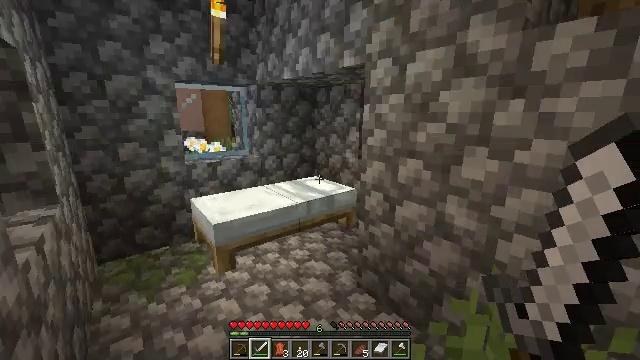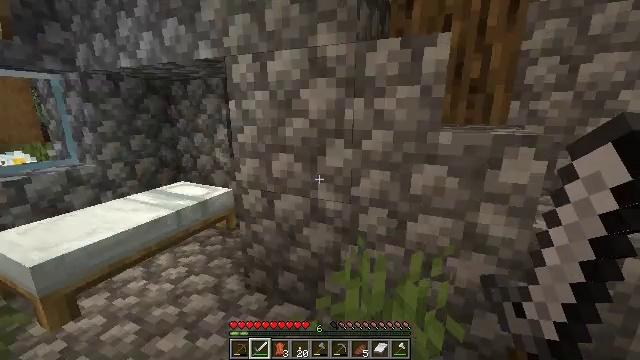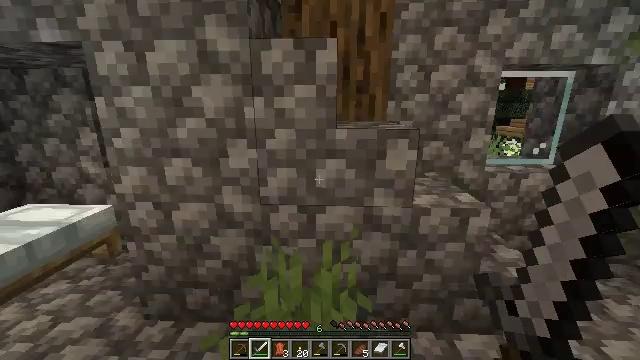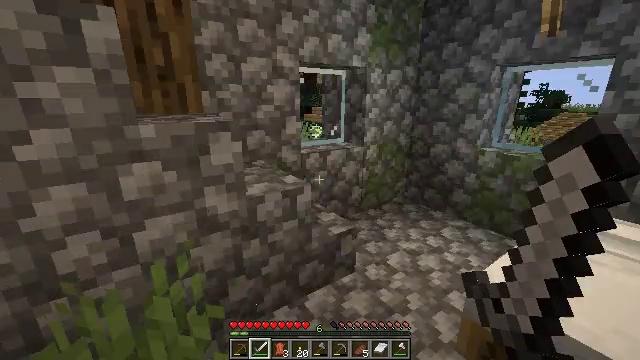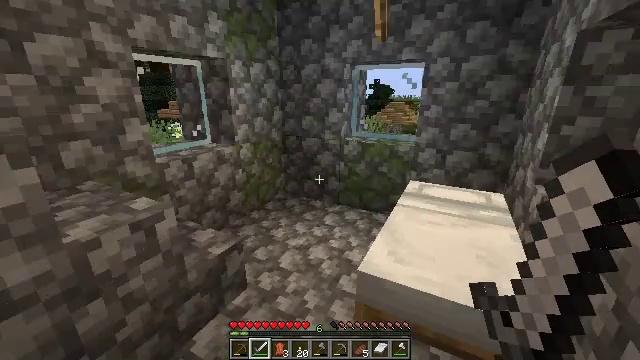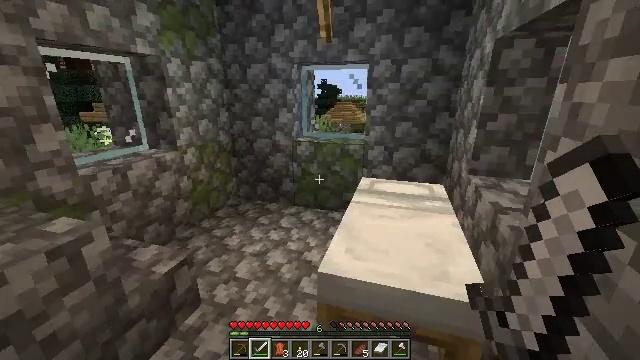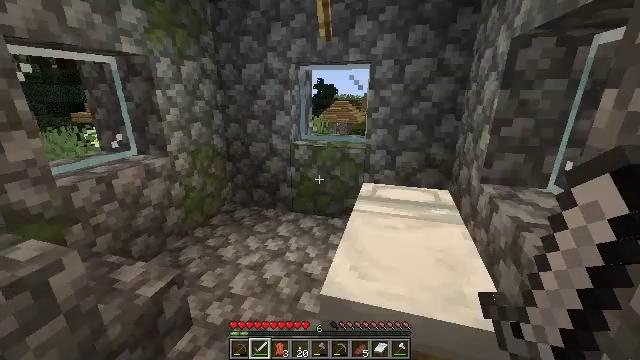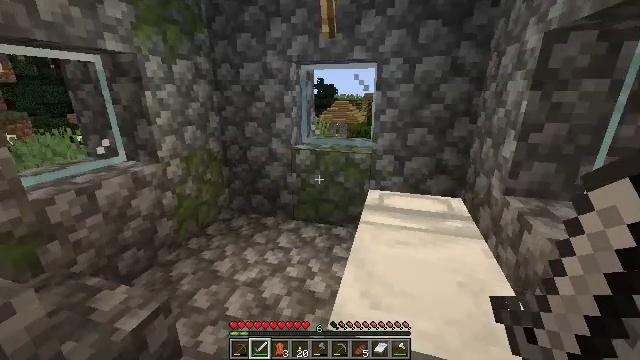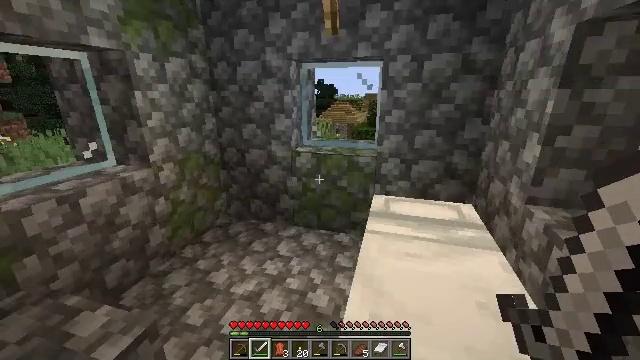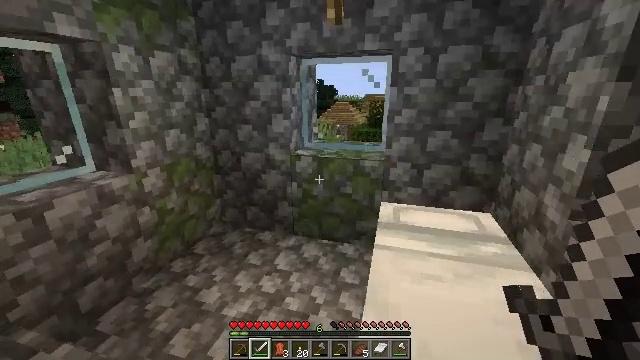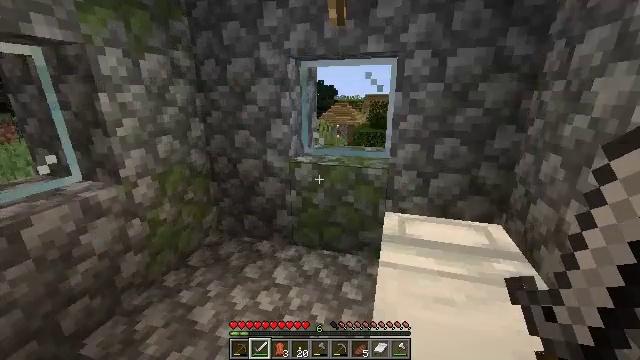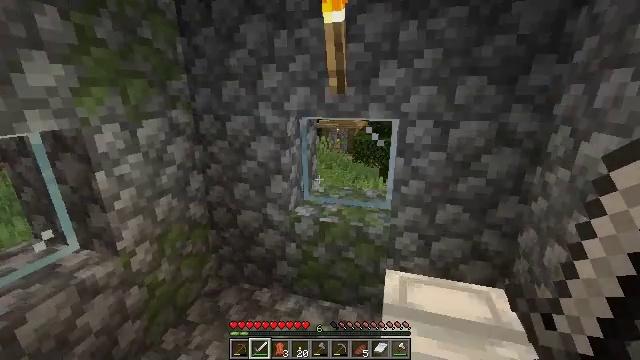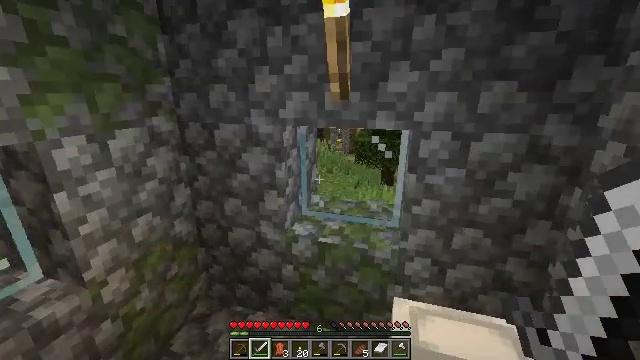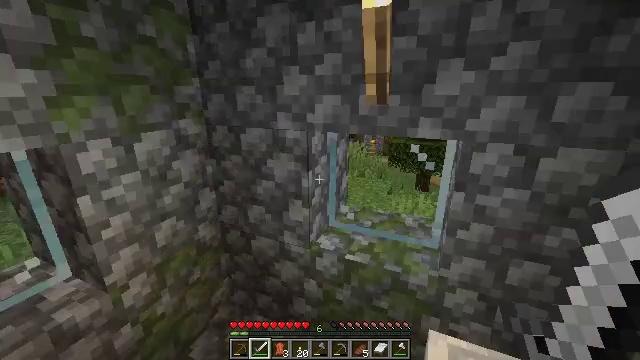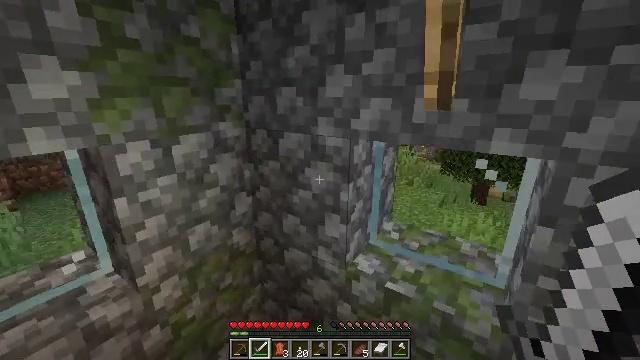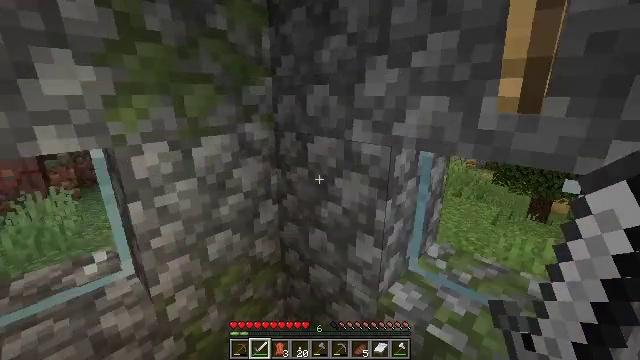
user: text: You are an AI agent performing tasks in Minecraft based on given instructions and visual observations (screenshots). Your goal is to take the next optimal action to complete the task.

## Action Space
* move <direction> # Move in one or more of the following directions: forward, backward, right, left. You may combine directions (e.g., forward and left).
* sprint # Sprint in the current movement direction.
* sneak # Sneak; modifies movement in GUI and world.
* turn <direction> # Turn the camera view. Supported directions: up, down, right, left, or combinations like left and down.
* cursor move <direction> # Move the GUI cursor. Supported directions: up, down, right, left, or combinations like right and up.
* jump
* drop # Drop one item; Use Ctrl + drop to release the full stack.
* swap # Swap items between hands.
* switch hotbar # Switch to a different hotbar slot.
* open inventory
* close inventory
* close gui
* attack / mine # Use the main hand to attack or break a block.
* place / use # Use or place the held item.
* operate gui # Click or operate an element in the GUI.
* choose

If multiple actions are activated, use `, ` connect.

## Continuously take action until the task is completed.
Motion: motion action
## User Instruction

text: Gather hay blocks from the farm.
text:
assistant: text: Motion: turn right
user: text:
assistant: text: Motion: turn right
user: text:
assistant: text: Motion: move forward, turn right and down
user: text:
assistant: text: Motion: move forward, turn right and down
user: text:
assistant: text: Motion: move forward, turn right
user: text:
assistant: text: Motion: move forward
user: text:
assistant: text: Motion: move forward
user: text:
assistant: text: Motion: move forward
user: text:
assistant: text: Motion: move forward
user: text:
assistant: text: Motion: move forward
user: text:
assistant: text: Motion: move forward
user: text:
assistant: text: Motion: move forward
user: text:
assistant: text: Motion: move forward, turn left
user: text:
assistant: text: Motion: move forward, turn left
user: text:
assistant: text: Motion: move forward, turn left
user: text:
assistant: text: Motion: move forward, turn left
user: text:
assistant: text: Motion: move forward, turn left
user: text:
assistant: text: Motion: move forward, turn left
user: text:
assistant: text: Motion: move forward, turn left and up
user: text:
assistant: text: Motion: move forward, turn left
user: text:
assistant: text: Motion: move forward, turn left
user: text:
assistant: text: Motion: move forward, turn left
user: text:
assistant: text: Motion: move forward, turn left
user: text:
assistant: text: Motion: move forward, turn left
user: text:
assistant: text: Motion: move forward
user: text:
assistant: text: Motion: move forward
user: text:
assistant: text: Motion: move forward
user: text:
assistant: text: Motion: move forward
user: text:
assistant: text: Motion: move forward
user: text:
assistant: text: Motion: move forward, turn up